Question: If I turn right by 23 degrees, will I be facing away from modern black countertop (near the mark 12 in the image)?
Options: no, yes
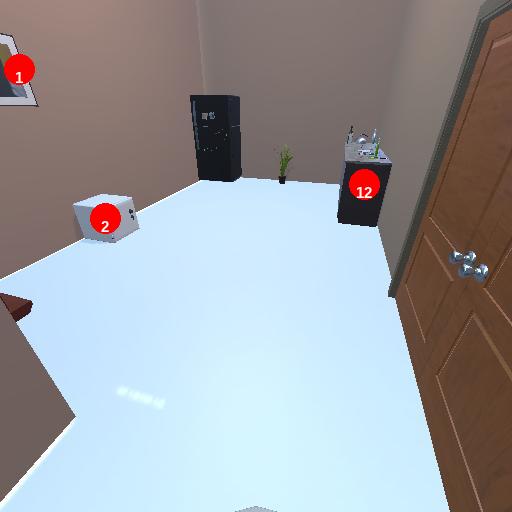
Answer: no